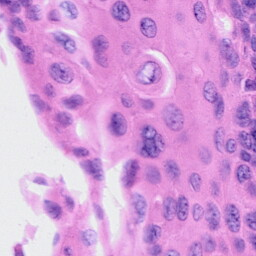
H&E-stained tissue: Cervix